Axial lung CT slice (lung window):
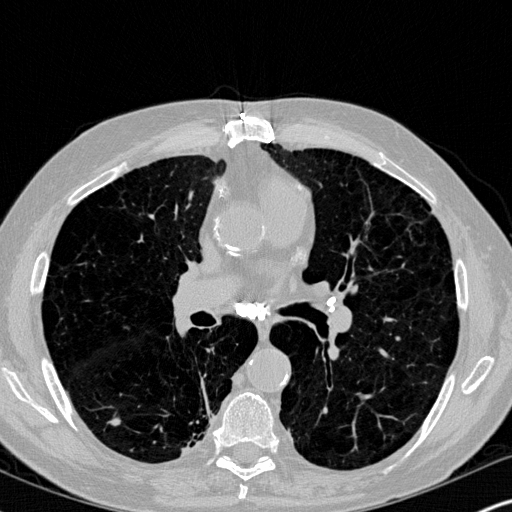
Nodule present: yes
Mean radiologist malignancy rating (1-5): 3